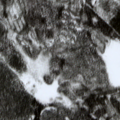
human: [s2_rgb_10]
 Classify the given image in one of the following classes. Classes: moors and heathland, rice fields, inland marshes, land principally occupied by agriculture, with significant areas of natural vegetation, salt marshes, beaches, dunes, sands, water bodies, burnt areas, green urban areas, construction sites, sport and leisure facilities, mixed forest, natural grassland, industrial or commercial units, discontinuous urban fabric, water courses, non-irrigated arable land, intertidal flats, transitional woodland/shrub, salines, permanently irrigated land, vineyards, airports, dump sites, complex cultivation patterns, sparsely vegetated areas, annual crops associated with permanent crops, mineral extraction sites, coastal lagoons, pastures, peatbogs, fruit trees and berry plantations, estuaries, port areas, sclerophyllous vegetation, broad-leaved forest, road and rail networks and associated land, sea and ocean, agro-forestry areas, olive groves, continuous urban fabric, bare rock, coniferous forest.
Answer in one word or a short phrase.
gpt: coniferous forest, mixed forest